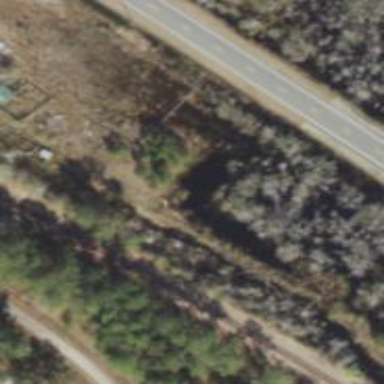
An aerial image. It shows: Abandoned road.